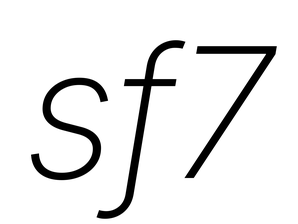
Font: Inter-Italic_ExtraLight_Italic